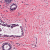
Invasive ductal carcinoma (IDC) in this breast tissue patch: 0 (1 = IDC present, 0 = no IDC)